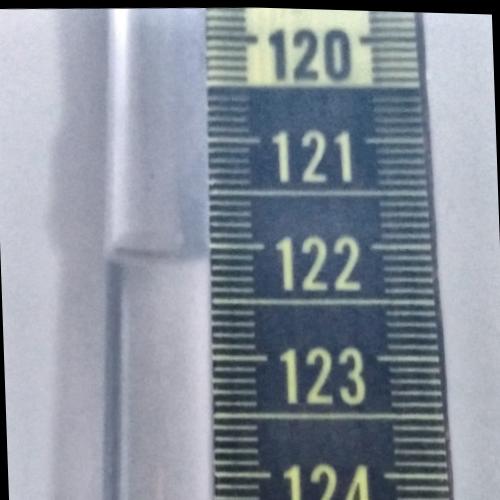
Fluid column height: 122.1 cm